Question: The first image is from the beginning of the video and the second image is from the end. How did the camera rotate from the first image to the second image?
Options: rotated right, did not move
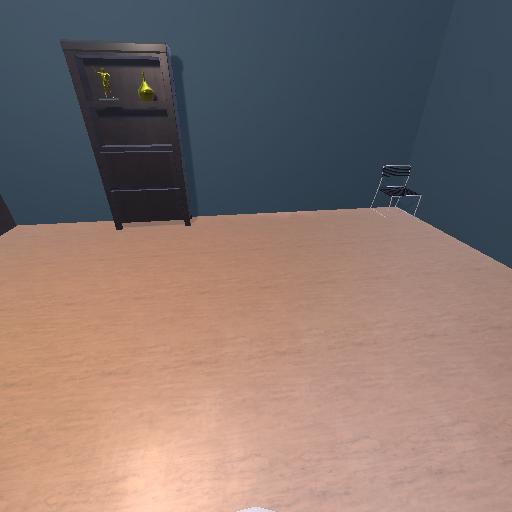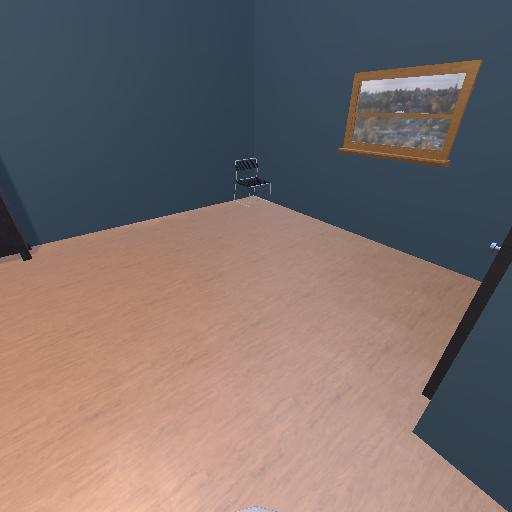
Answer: rotated right